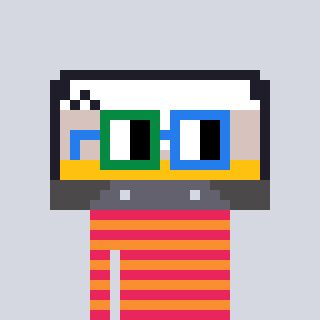
a pixel art character with square green and blue glasses, a cassette tape-shaped head and a orange-colored body on a cool background